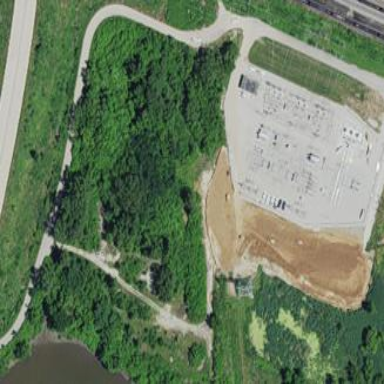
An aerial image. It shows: Substation surrounded by fence.